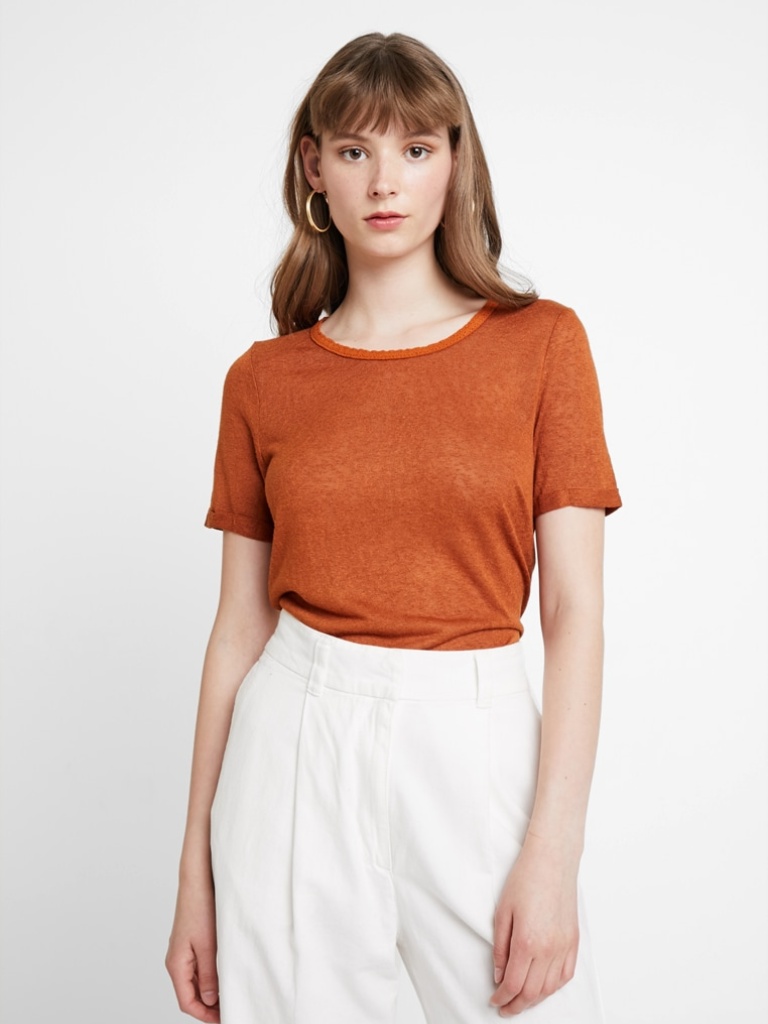
knit relaxed short sleeve hip length Fully Tucked in crew t-shirt